Interaction volume radius: 5 \u00c5
Interaction volume height: 30 \u00c5
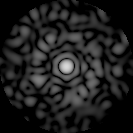
Disorder parameter: 0.8367